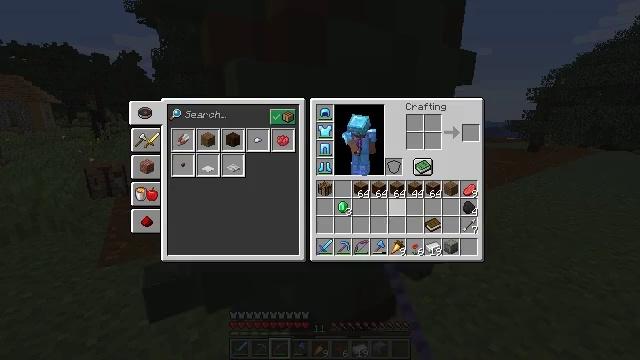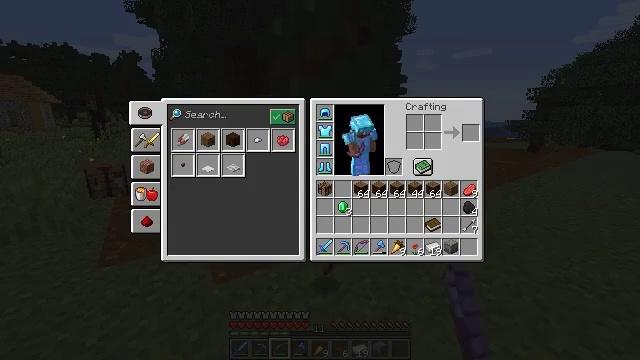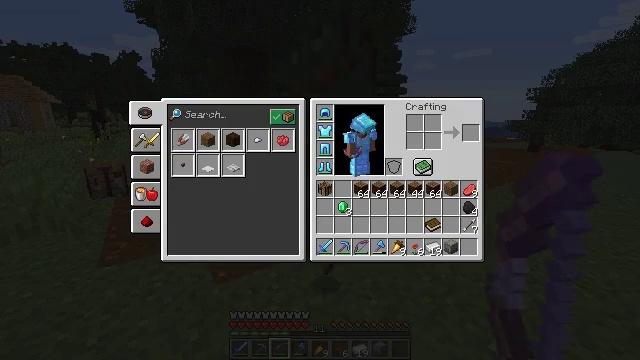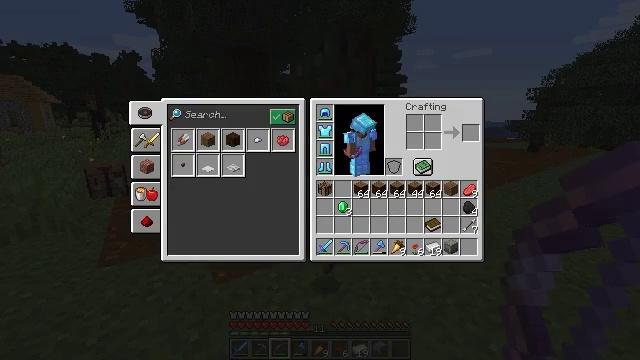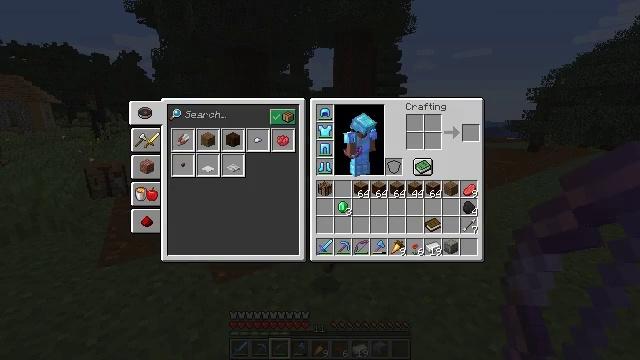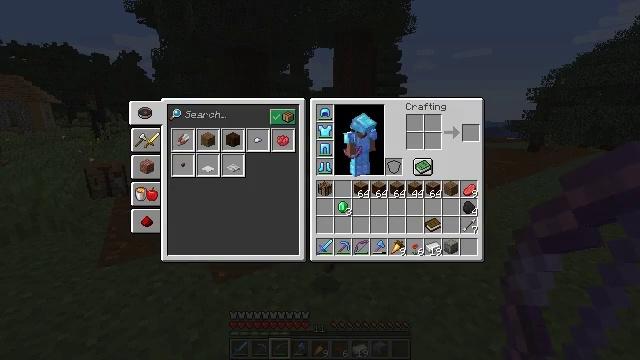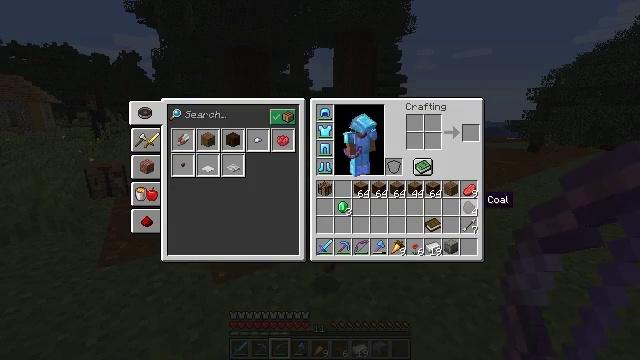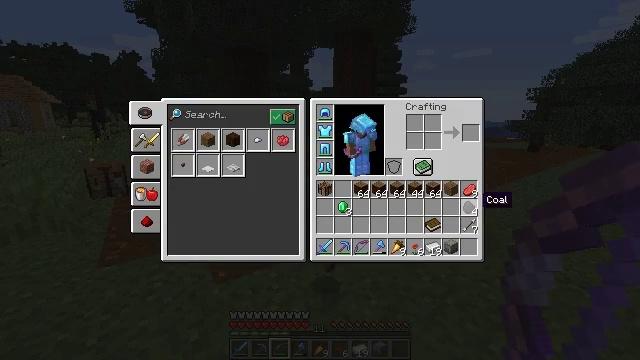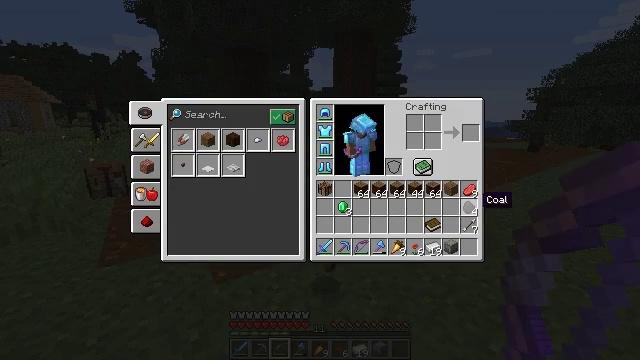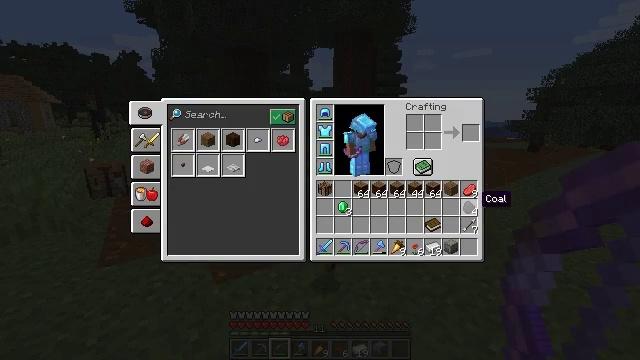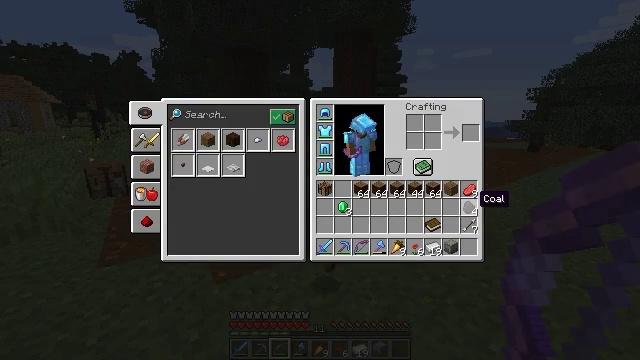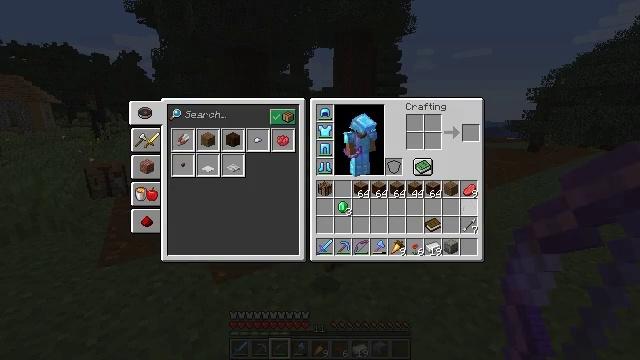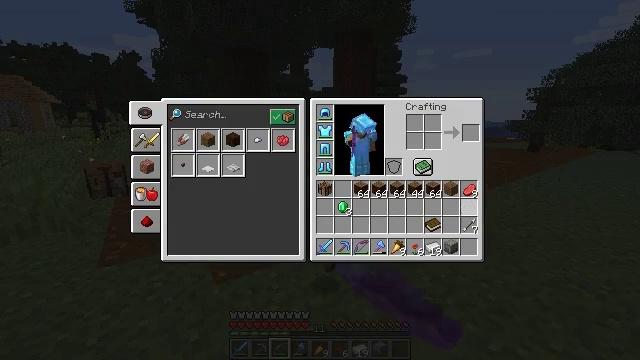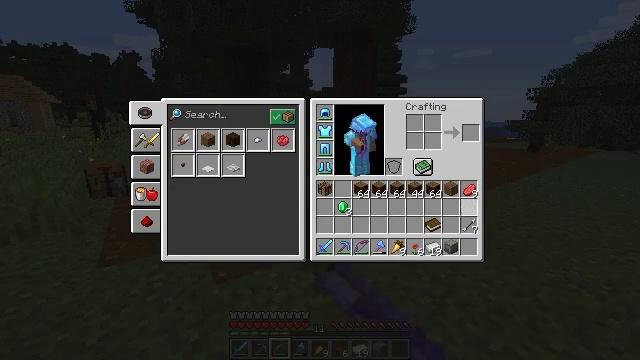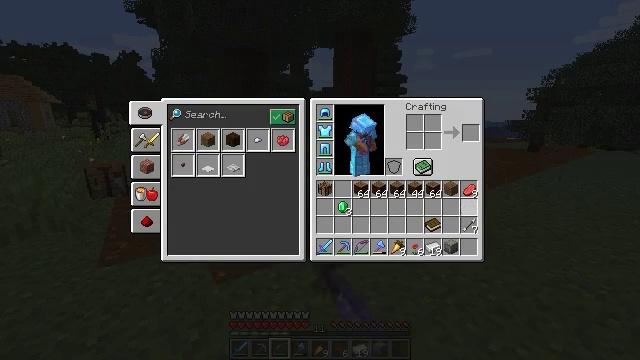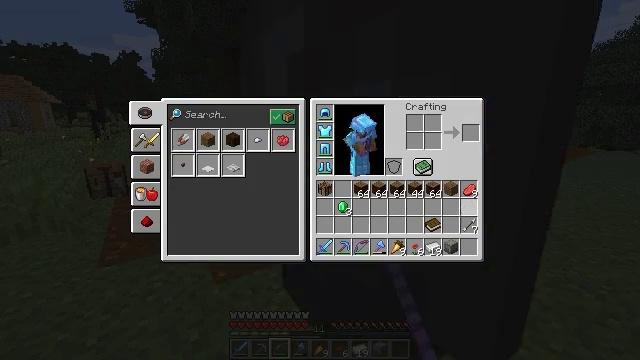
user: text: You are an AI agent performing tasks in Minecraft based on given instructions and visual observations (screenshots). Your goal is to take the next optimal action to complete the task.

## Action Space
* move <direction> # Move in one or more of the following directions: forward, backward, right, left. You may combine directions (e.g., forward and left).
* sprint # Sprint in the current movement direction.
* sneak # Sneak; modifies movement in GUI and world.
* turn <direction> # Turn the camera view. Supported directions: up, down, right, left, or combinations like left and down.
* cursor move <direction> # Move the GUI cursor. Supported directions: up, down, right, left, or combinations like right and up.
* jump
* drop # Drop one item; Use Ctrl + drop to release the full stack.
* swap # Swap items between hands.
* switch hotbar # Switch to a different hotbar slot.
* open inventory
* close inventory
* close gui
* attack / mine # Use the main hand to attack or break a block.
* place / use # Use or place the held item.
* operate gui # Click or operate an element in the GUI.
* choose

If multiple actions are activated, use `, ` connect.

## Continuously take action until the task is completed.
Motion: motion action
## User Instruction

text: Drop a coal.
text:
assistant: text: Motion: sprint, cursor move right, operate gui, open gui
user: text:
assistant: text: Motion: sprint, cursor move right, operate gui
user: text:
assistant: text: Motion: sprint, operate gui
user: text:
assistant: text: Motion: sprint, cursor move left, operate gui
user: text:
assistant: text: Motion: sprint, cursor move left, operate gui
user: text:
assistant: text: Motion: sprint, operate gui
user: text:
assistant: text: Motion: sprint, operate gui
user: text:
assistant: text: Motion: sprint, operate gui
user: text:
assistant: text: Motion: sprint, operate gui
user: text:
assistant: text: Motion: sprint, operate gui
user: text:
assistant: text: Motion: sprint, operate gui, drop
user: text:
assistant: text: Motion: sprint, operate gui, drop
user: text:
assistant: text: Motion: sprint, operate gui, drop
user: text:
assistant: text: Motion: sprint, operate gui, drop
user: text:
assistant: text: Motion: sprint, operate gui, drop
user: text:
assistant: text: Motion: sprint, operate gui